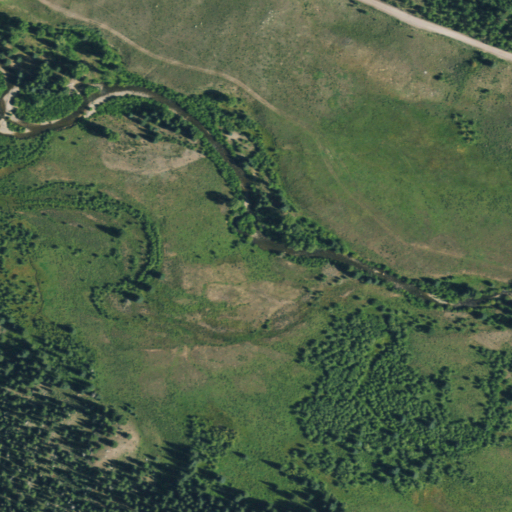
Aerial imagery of plain(s) in Colorado named Corral Park containing herbaceous wetlands, woody wetlands, grassland, evergreen forest, deciduous forest, and mixed forest